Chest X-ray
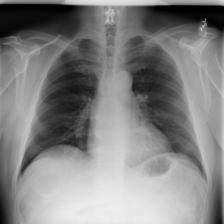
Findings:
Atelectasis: negative
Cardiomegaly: negative
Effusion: negative
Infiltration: negative
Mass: negative
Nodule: negative
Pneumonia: negative
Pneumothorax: negative
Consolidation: negative
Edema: negative
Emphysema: negative
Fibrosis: negative
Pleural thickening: negative
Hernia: negative